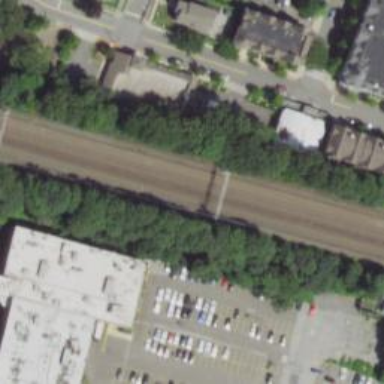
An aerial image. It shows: Electrified rail for trains.